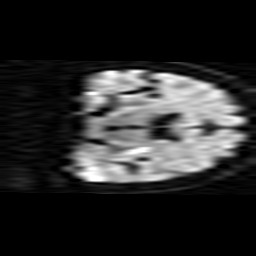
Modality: TRACE
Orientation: coronal
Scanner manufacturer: ge
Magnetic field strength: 1.5 T
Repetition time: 8 s
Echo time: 0.0802 s